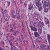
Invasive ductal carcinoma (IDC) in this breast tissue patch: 0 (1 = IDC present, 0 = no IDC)